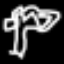
Label: palm tree